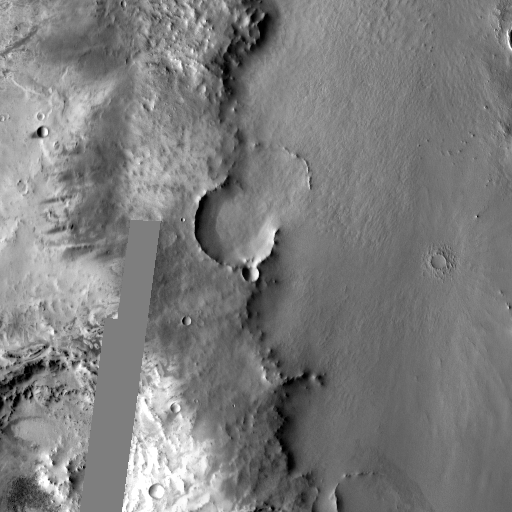
Crater classes present: Background, Other, Layered, Buried, Secondary